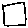
Label: square